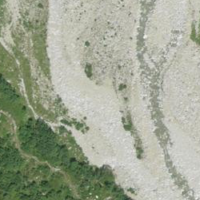
EUNIS habitat code: 26
Species observed at this site:
Chamaenerion dodonaei